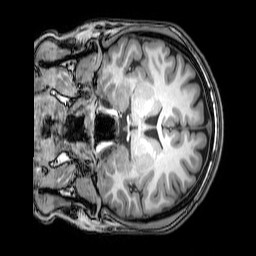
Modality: T1w
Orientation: coronal
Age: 27
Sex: female